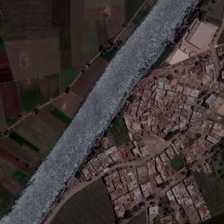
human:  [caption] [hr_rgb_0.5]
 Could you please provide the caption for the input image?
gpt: many buildings and farmlands are in two sides of a river .

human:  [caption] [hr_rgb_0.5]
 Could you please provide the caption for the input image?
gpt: many buildings and farmlands are in two sides of a river .

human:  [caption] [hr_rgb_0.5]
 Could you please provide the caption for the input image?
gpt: a crooked river flows through a large area .

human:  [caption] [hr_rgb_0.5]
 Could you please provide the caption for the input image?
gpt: on both sides of the river is dense residential area .

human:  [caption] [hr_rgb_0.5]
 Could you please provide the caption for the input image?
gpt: on both sides of the river is dense residential area .